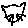
Label: cat